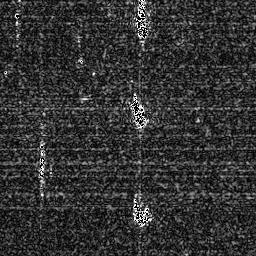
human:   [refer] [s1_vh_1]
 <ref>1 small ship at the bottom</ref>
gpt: <box>[[49, 79, 58, 87, 0]]</box>